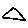
Label: triangle